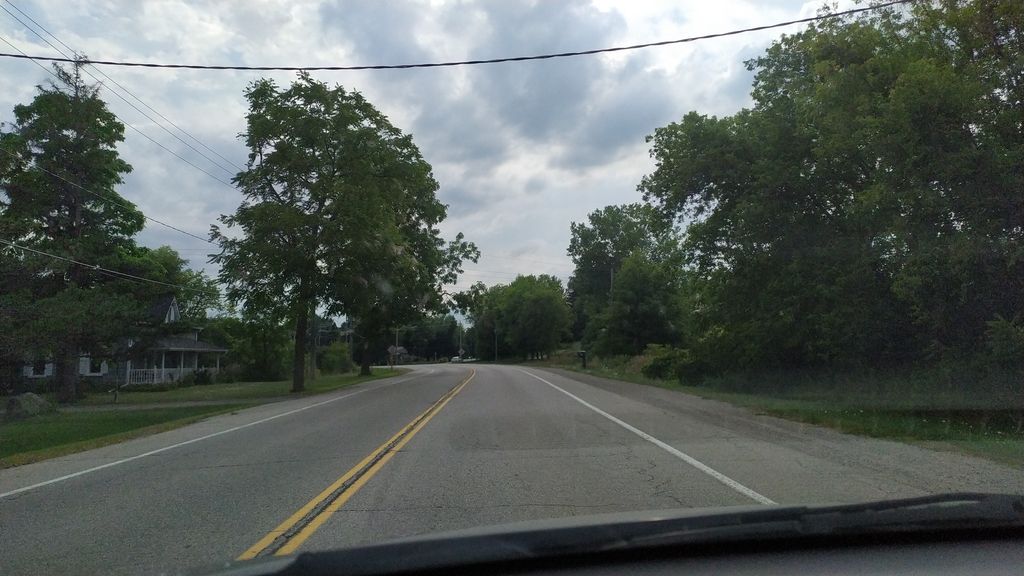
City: kitchener-waterloo